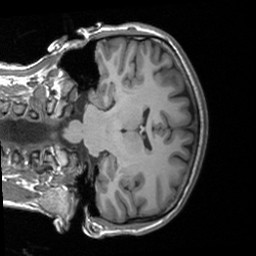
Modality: T1w
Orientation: coronal
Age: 24
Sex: female
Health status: healthy
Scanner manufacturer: siemens
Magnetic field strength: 3 T
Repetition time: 1.9 s
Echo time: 0.00226 s